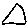
Label: triangle